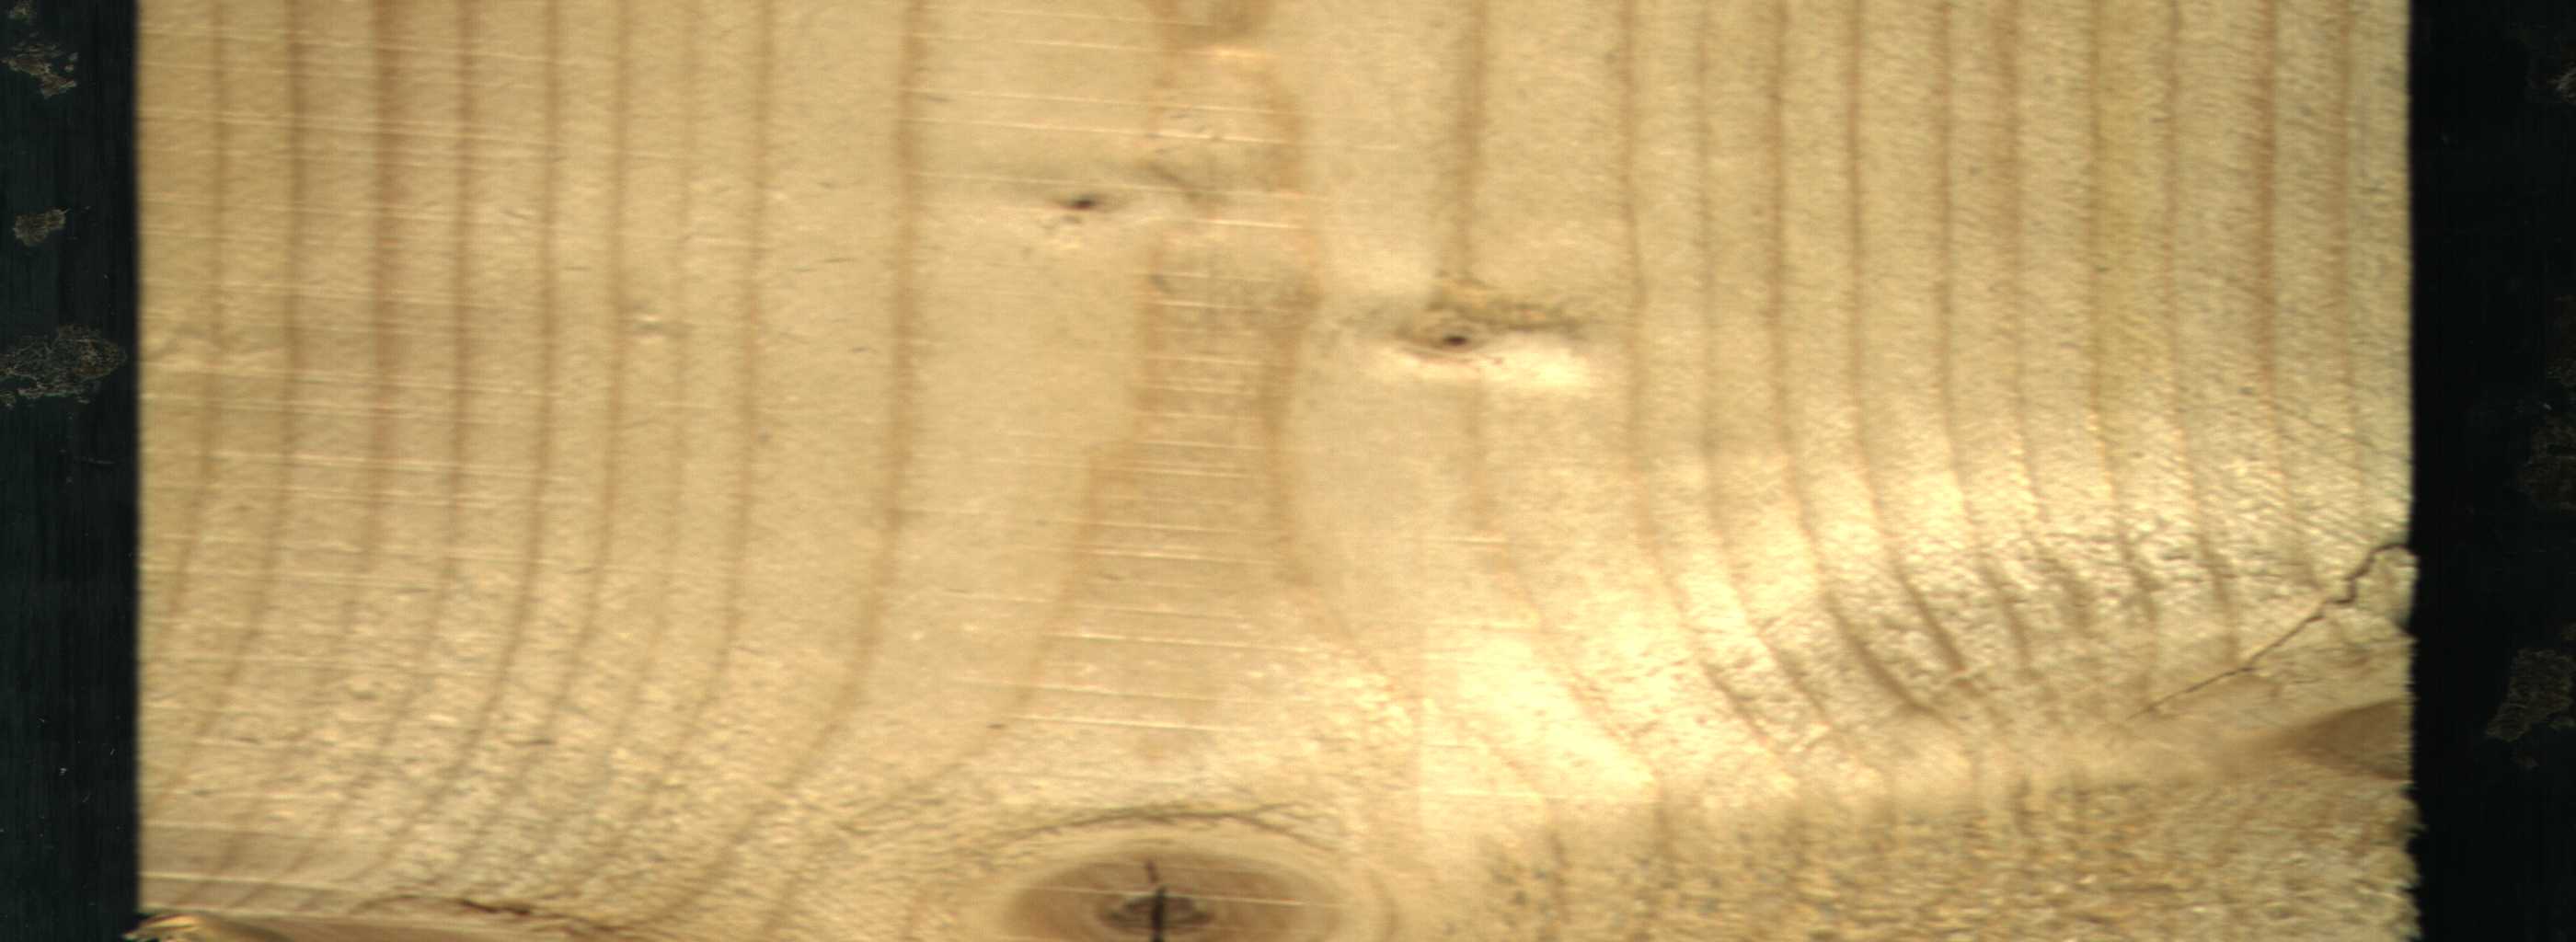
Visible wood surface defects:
knot_with_crack
Live_Knot
Live_Knot
Live_Knot
Live_Knot